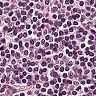
Metastatic tissue present: no